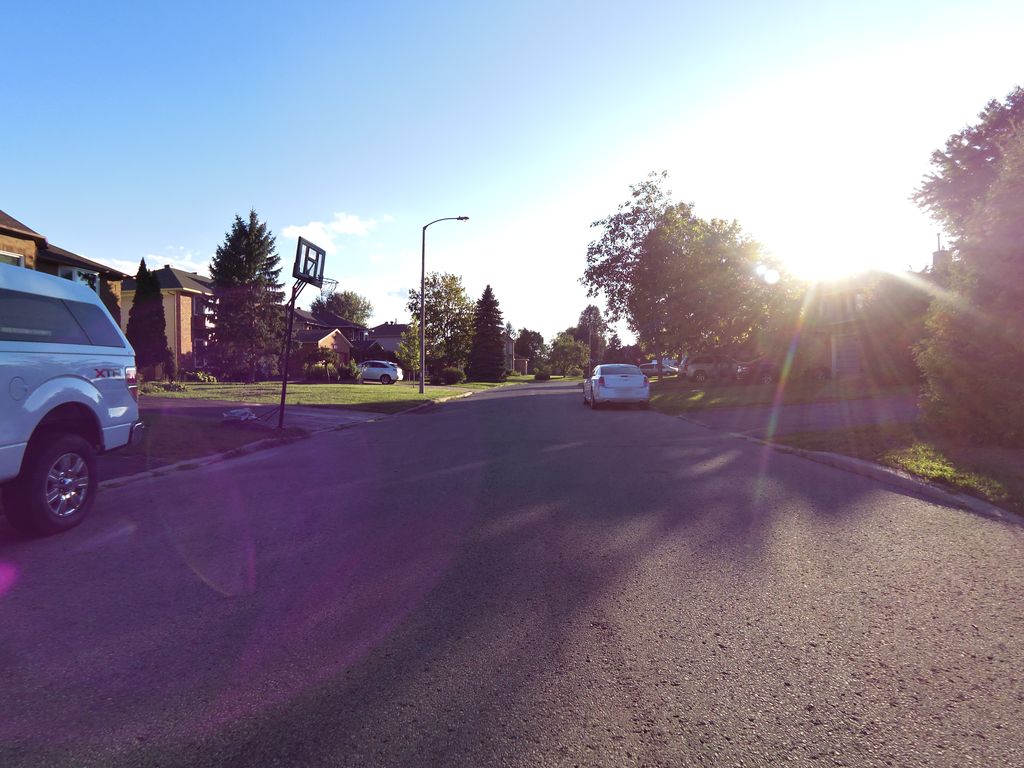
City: ottawa-gatineau